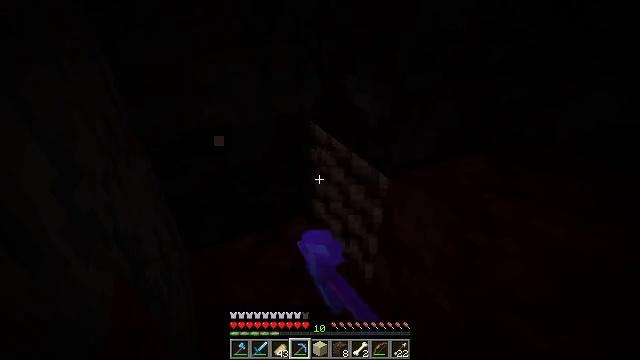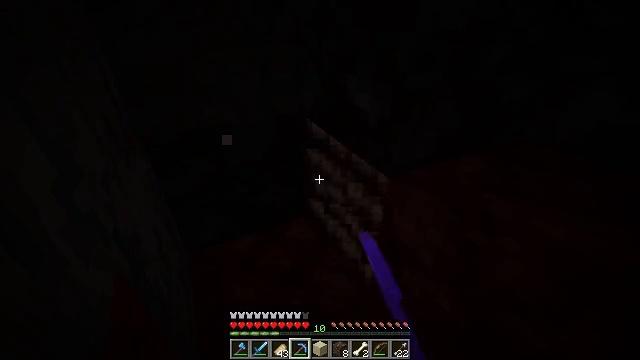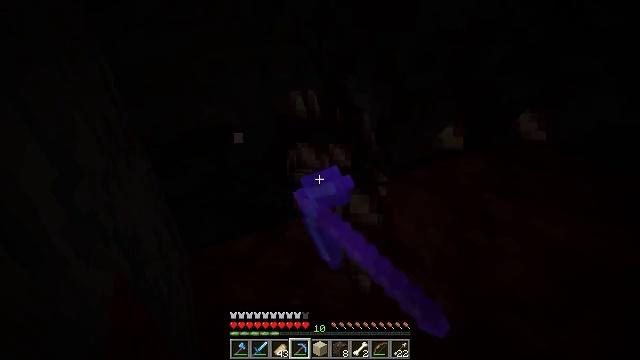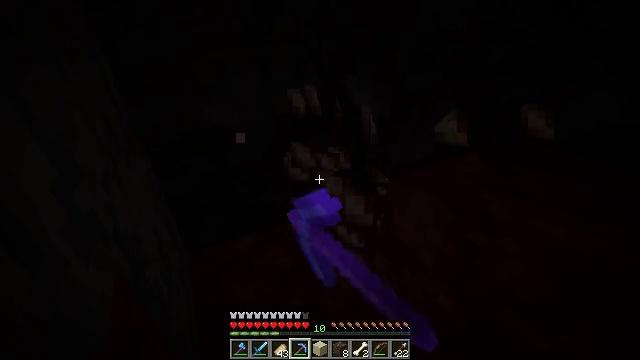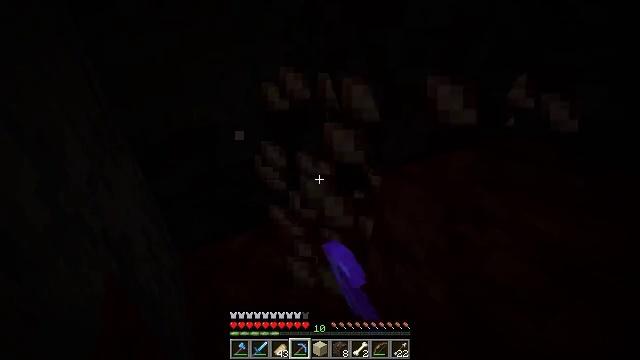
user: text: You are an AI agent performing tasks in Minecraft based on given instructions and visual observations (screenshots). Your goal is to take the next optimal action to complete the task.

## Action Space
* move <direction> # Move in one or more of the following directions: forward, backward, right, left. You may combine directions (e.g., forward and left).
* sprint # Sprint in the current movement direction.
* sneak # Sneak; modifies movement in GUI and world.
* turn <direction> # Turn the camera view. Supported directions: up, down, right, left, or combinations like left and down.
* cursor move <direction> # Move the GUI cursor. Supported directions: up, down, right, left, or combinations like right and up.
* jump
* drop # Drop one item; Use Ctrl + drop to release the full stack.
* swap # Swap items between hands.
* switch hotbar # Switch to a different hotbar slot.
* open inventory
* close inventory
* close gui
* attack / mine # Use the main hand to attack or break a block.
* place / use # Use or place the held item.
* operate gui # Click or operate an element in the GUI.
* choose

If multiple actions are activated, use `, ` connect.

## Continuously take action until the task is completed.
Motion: motion action
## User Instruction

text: Break the nether quartz ore block.
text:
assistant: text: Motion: attack / mine
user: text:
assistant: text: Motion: attack / mine
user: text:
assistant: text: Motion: attack / mine
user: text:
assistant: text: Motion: turn right
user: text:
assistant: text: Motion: no_op